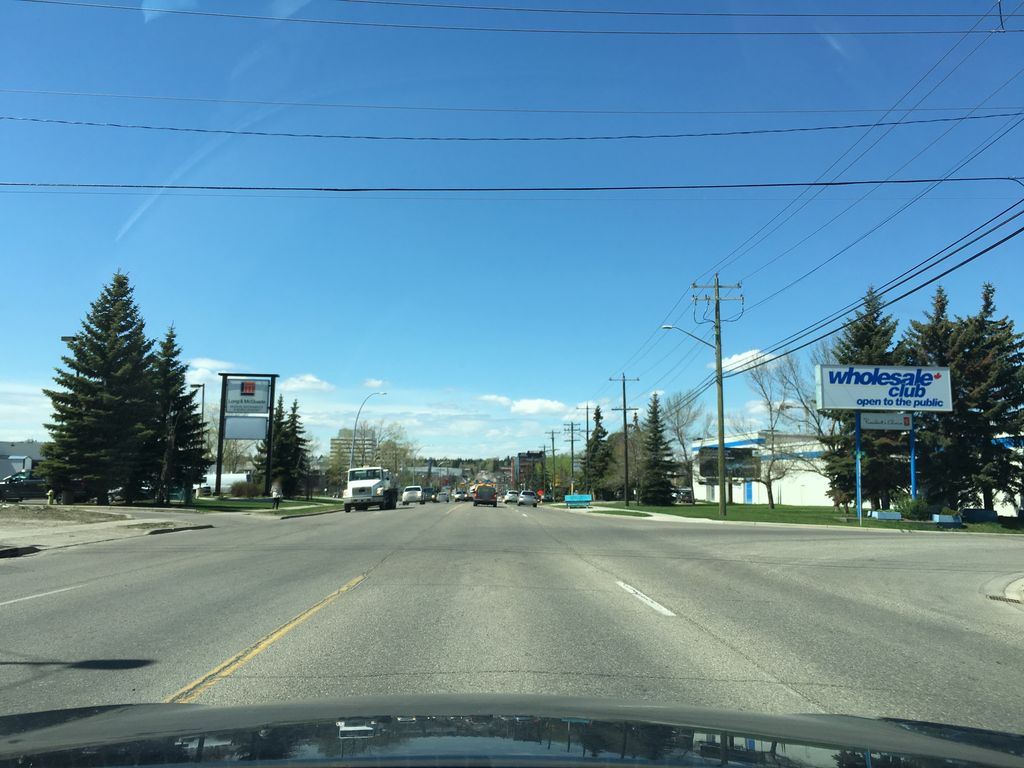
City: calgary